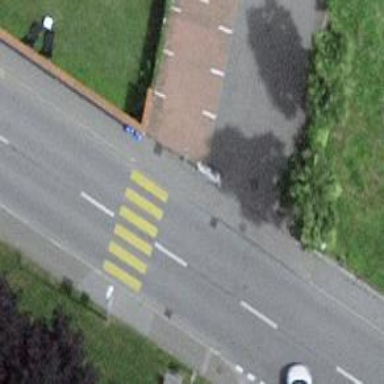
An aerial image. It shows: Uncontrolled zebra crossing with zebra markings.